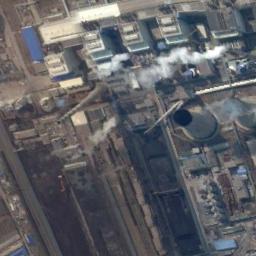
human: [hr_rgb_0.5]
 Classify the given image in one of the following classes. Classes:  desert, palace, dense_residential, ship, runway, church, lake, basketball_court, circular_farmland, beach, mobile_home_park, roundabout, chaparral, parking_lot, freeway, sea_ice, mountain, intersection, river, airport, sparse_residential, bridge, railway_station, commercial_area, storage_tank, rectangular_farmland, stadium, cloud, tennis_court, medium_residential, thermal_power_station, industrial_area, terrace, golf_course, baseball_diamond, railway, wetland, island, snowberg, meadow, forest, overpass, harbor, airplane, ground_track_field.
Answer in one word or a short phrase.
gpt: thermal_power_station